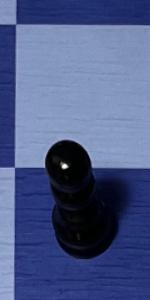
Label: Pawn_Black